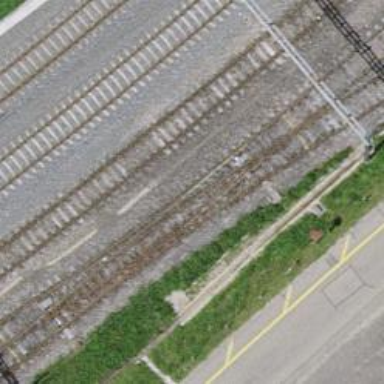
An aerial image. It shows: Railway switch.